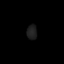
Tissue: lung
Cell type: Endothelial cells
Senescence score: 0.5466
Nuclear area (px): 144
Mean DAPI intensity: 30.389